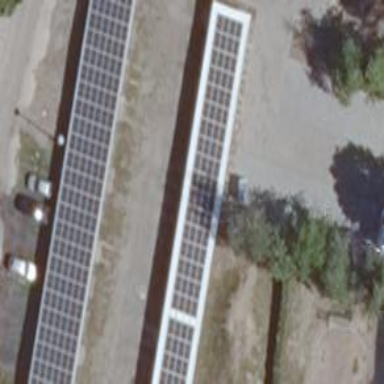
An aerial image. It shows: Set of garages with small solar photovoltaic panel generator installed.